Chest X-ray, PA view. Patient: 33 years old, sex F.
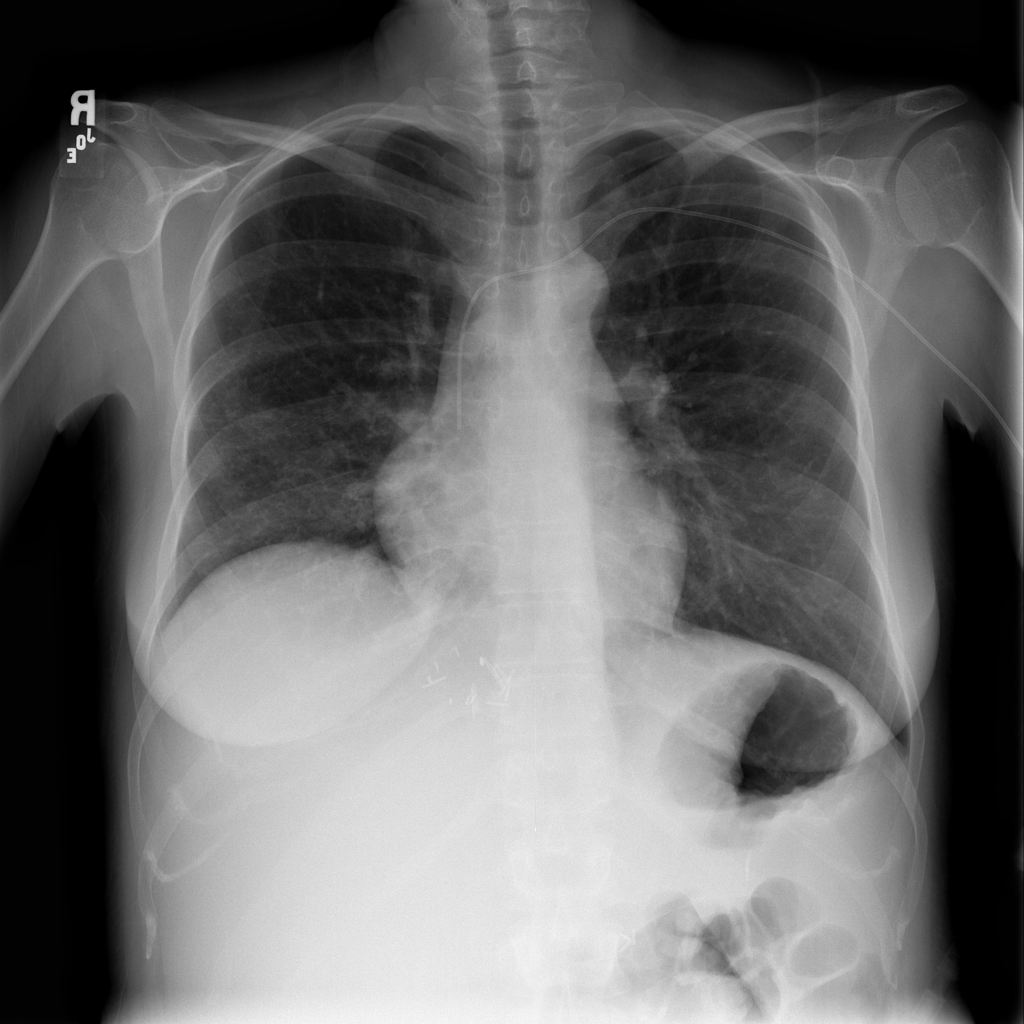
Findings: No Finding